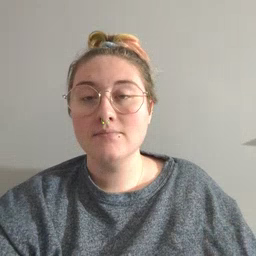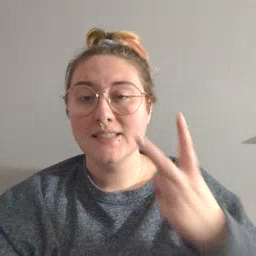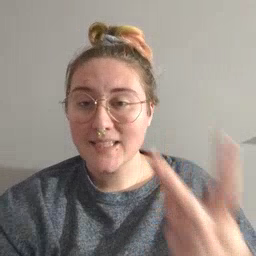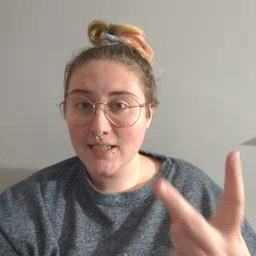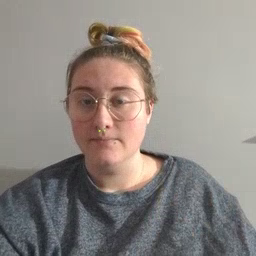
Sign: see